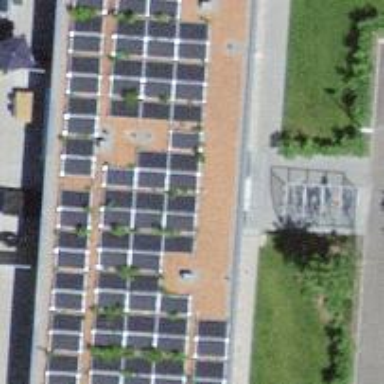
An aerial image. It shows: Solar photovoltaic panel generator.